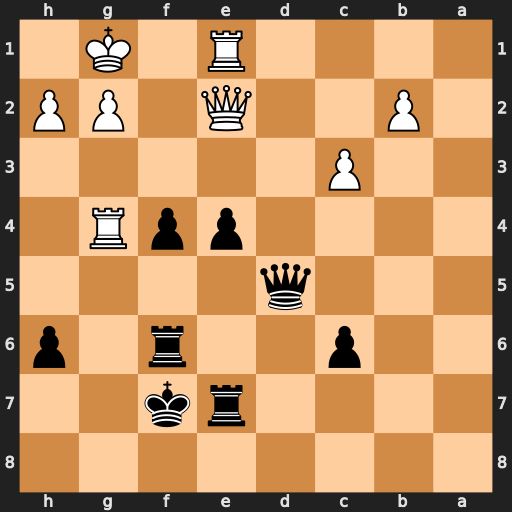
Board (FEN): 8/4rk2/2p2r1p/3q4/4ppR1/2P5/1P2Q1PP/4R1K1
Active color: b
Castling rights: -
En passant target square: -
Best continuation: h5 Rxf4 Rxf4